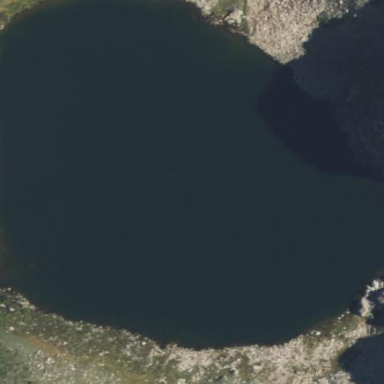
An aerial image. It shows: Lake with natural water.